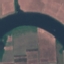
Land use / land cover class: River